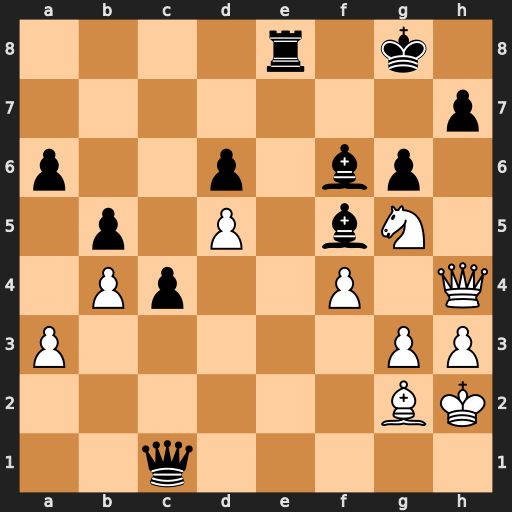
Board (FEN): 4r1k1/7p/p2p1bp1/1p1P1bN1/1Pp2P1Q/P5PP/6BK/2q5
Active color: w
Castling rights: -
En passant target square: -
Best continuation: Qxh7+ Kf8 Qf7#